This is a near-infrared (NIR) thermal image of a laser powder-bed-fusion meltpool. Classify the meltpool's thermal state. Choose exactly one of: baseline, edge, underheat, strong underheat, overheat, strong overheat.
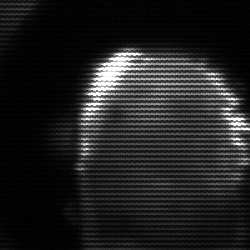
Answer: baseline